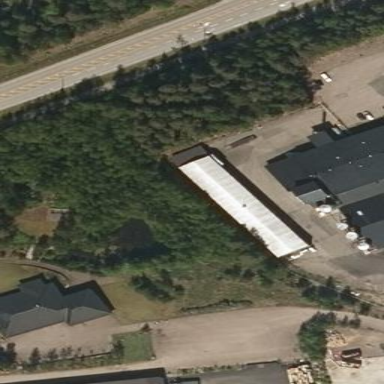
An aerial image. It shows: Industrial building.